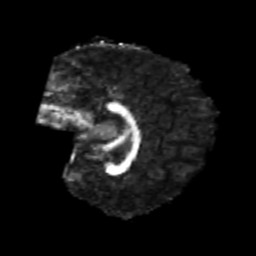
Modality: FA
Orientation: sagittal
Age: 20
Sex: female
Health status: healthy
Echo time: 0.074 s